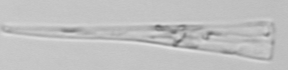
Label: Licmophora